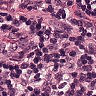
Metastatic tissue present: no